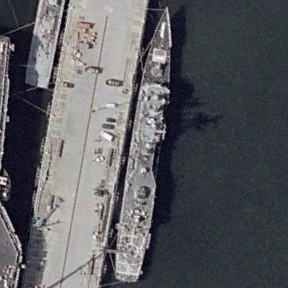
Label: cruiser